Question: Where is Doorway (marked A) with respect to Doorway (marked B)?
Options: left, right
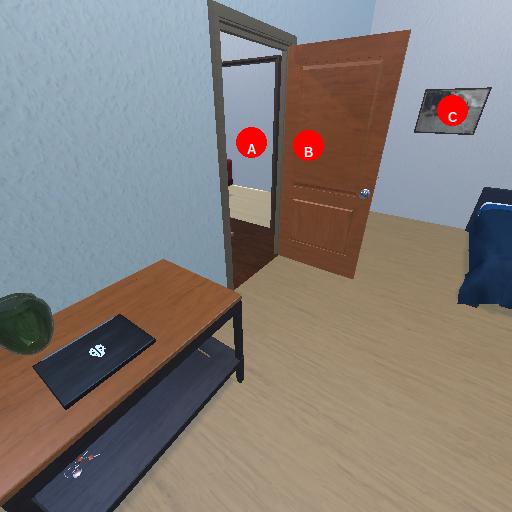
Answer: left